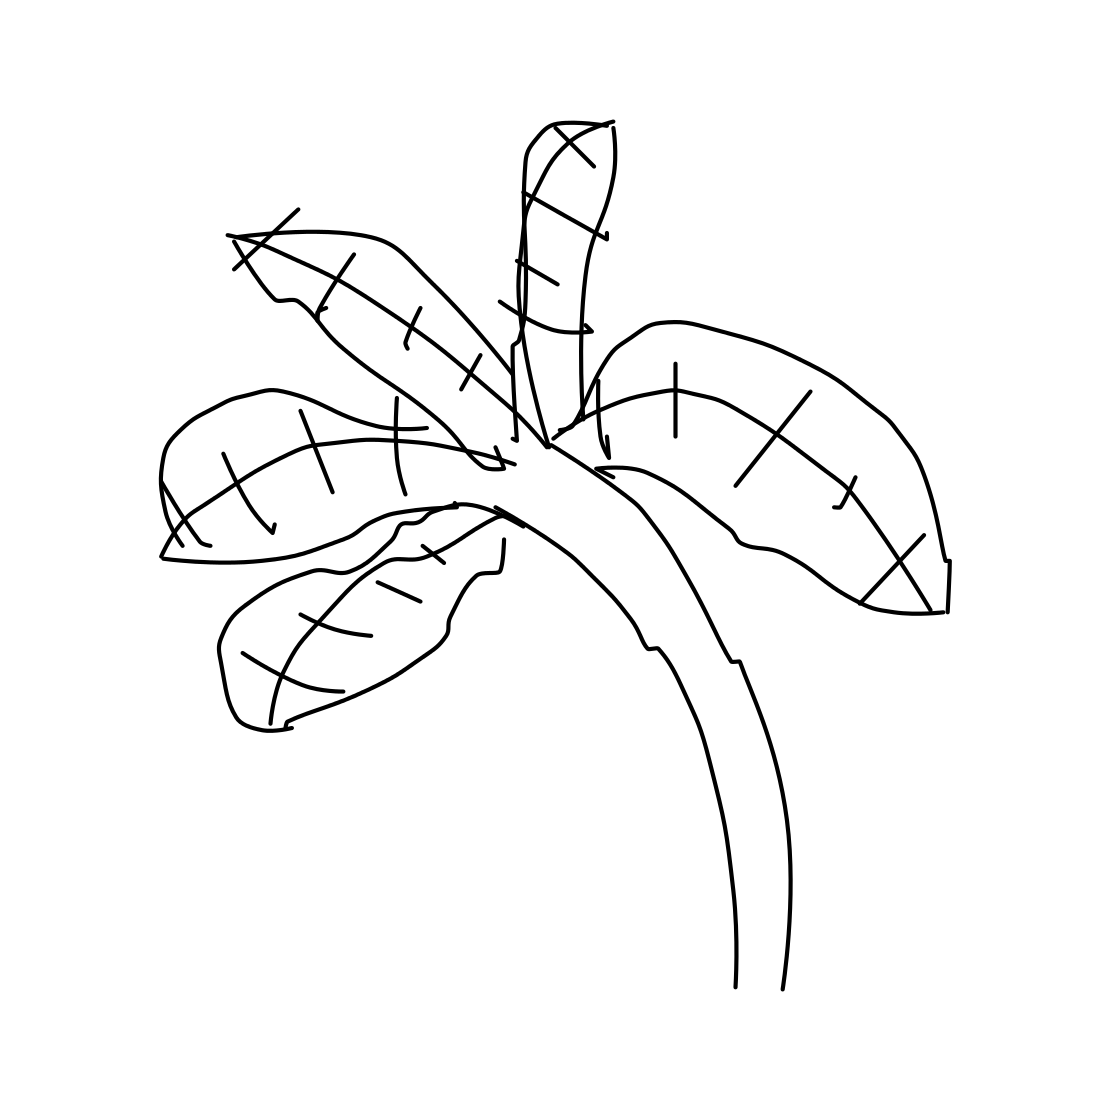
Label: palm tree